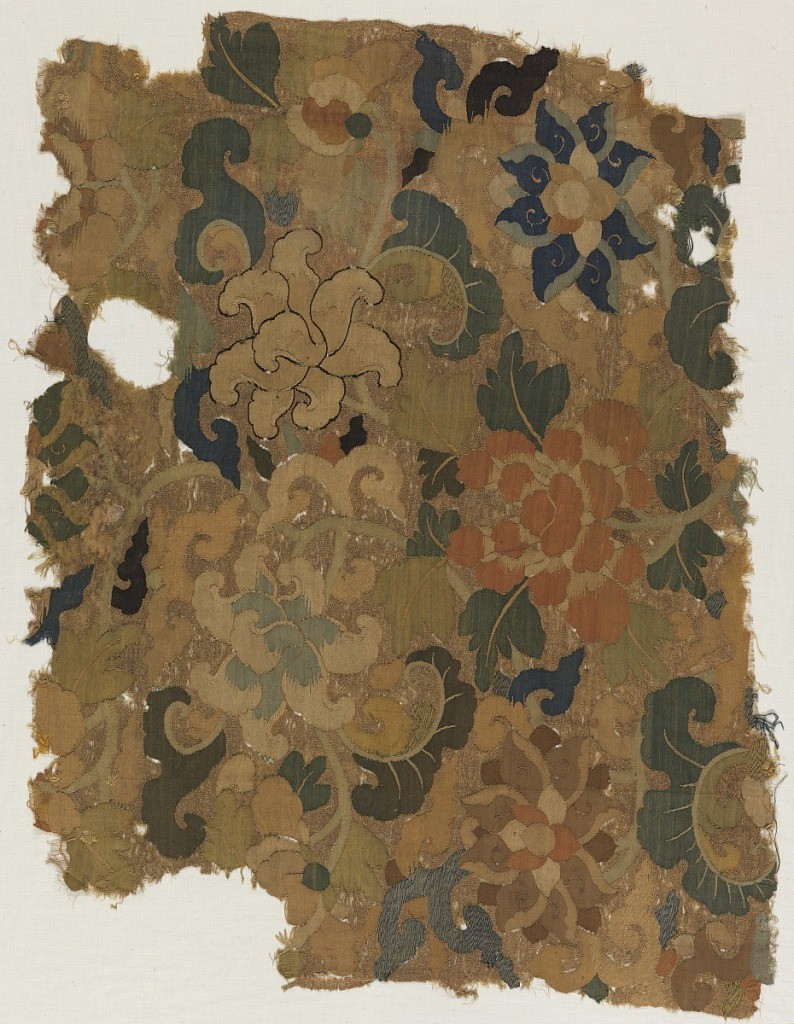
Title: Fragment
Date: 15th century
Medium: silk, metallic Technique: slit tapestry weave
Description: Large scale floral and leaf design.